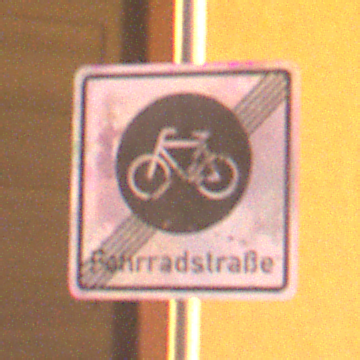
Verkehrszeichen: EndeFahrradstrasse
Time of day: Night
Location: Outdoor (Urban)
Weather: Clear
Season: NotSpecified
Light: Artificial